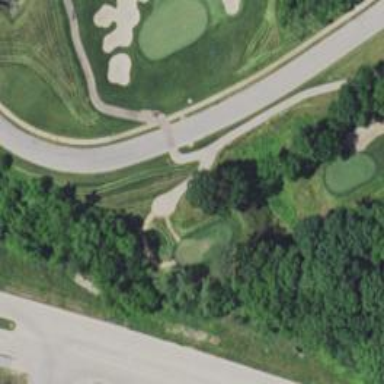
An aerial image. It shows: Path designated for golf carts.